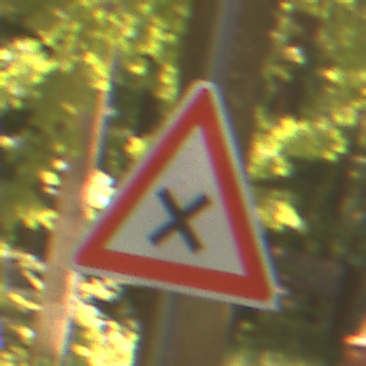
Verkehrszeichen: KreuzungOderEinmuendung
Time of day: Midday
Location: Outdoor (Nature)
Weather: PartlyCloudy
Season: NotSpecified
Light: Natural